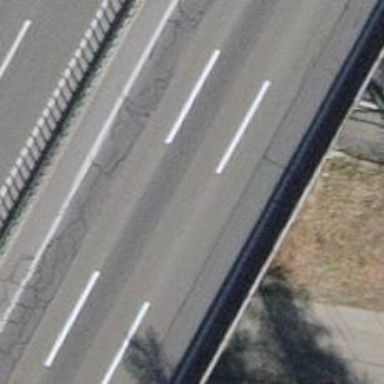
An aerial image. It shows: Motorway bridge with asphalt surface.